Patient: sex M, age 37
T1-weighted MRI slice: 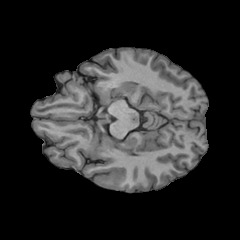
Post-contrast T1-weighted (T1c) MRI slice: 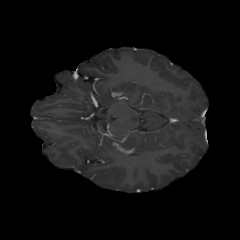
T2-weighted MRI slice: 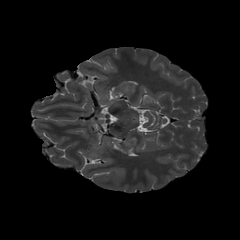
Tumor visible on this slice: no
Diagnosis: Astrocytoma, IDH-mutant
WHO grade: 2